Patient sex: M
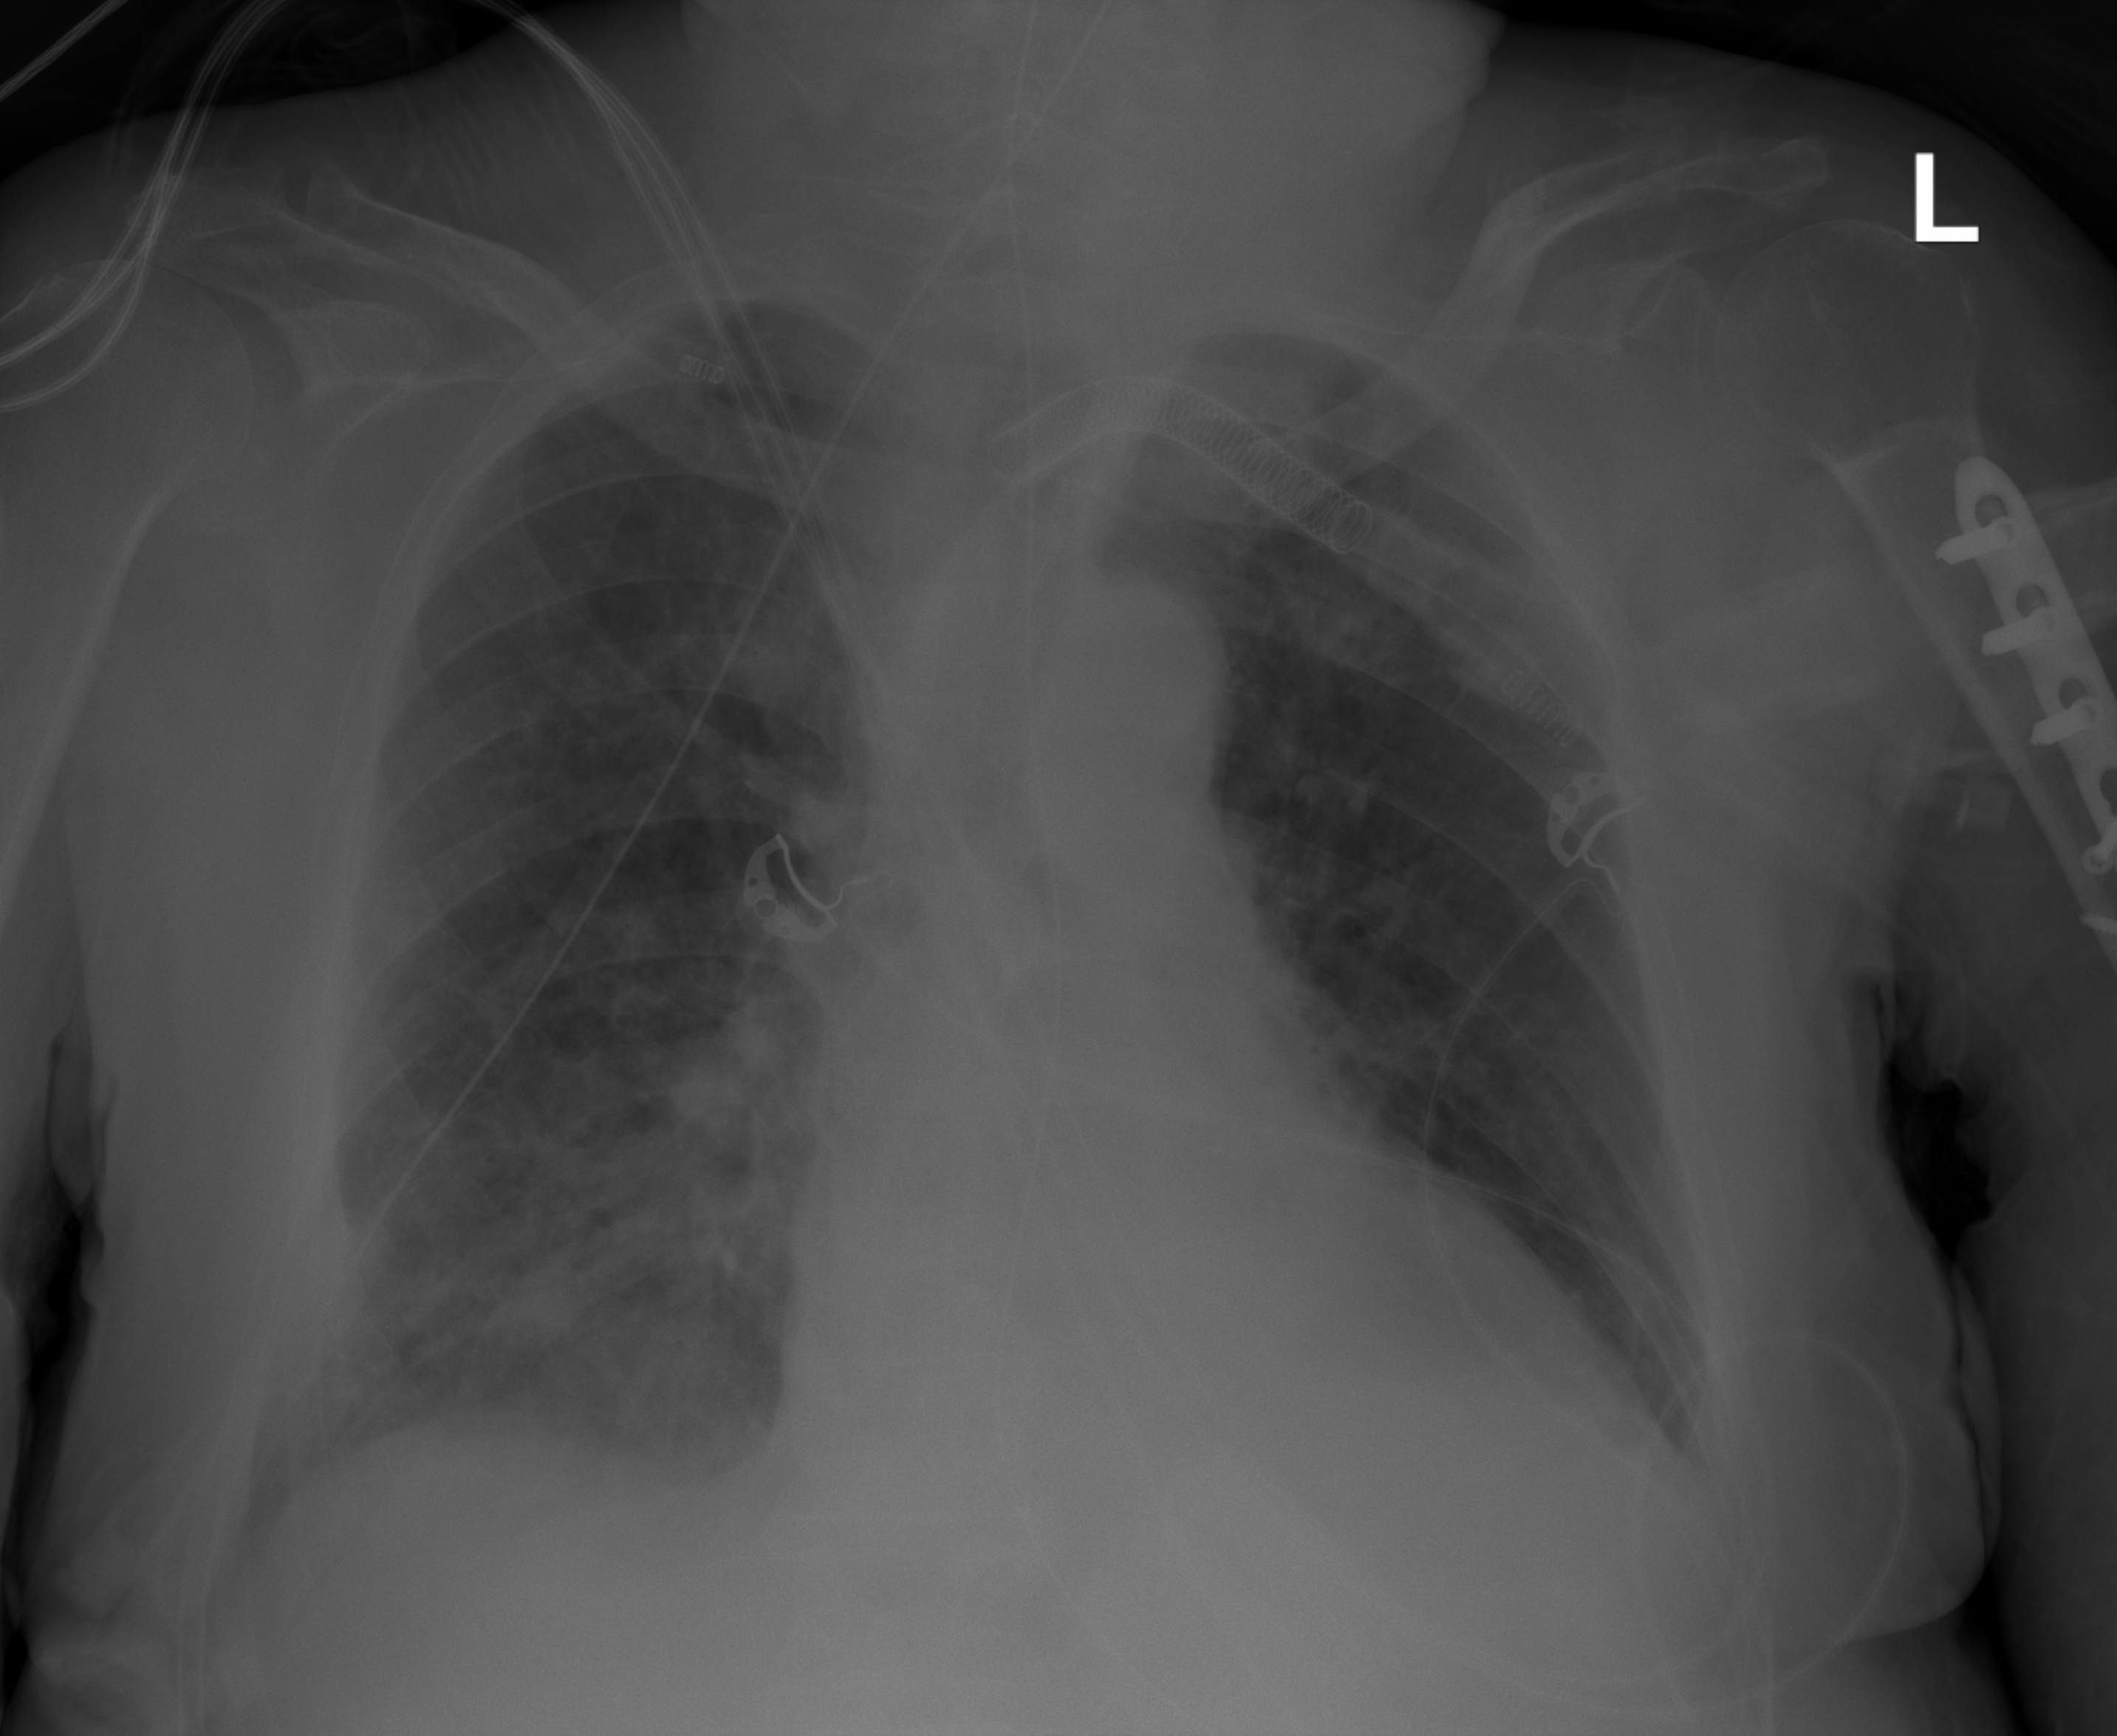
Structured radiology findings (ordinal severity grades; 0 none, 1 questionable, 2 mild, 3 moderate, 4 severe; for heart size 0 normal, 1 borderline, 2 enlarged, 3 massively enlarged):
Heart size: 0
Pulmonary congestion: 1
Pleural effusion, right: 0
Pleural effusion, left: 2
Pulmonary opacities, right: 2
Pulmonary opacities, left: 0
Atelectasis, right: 0
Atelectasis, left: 2